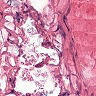
Metastatic tissue present: no